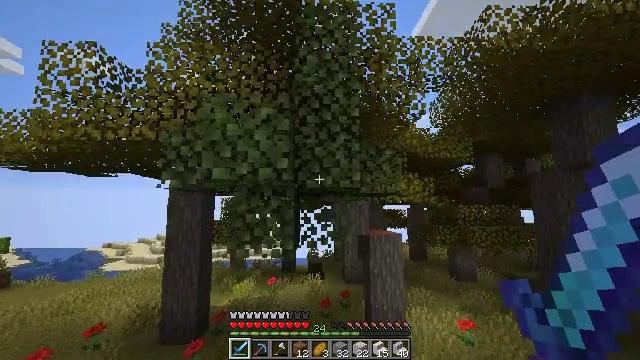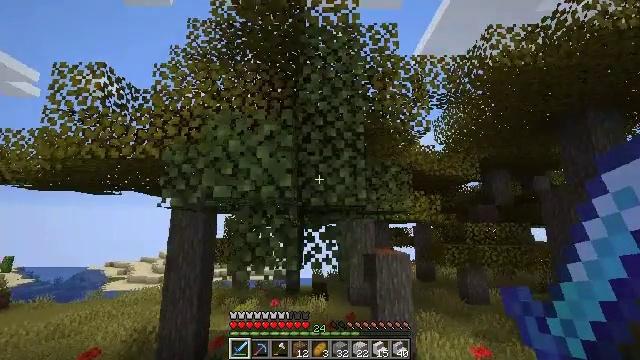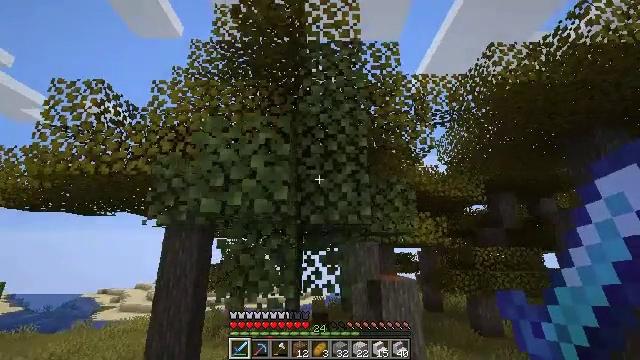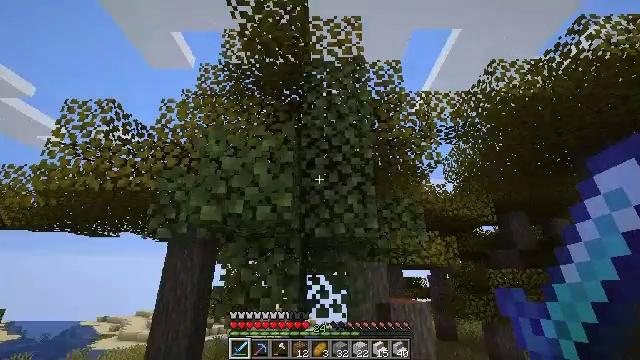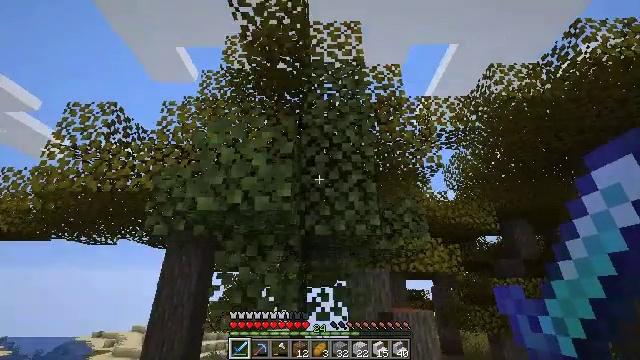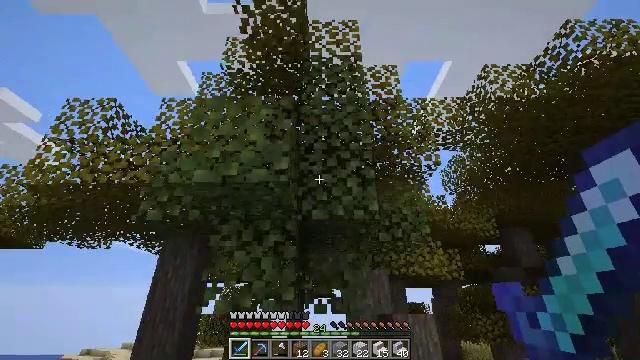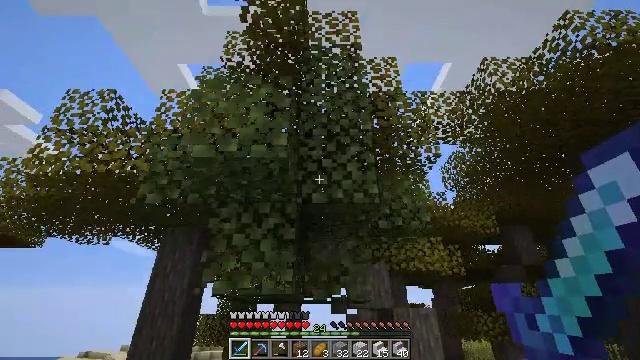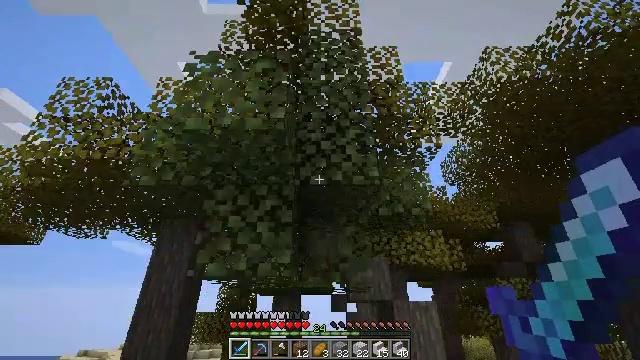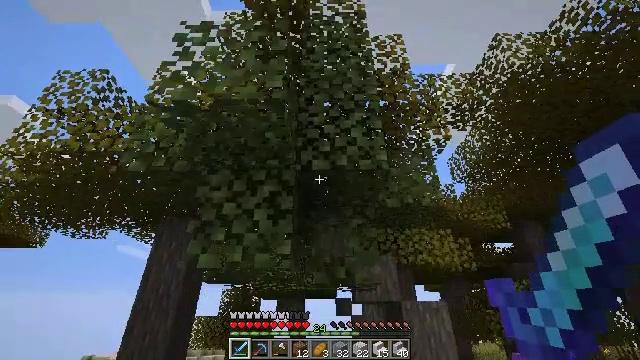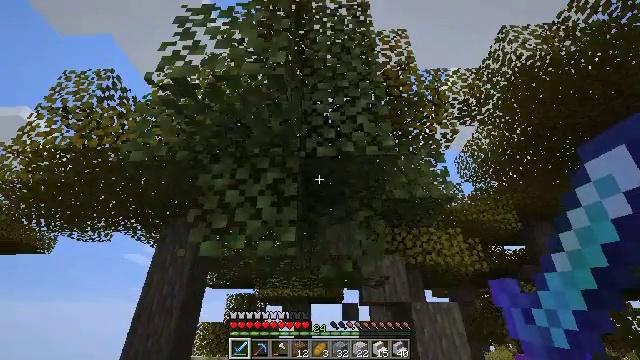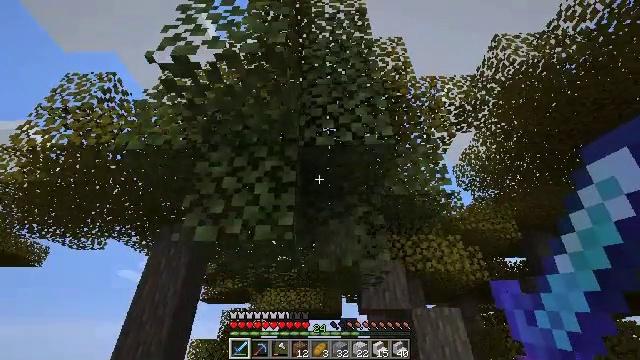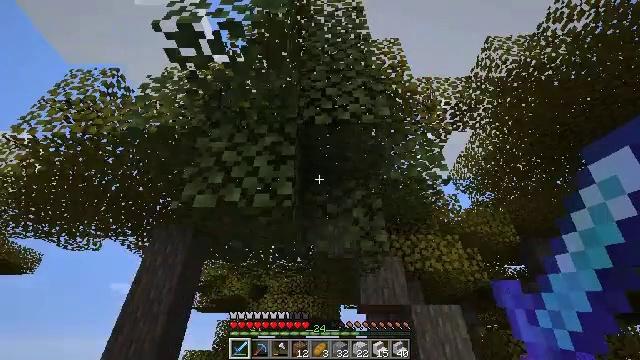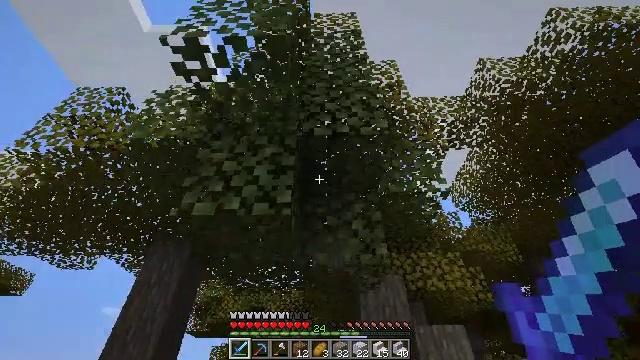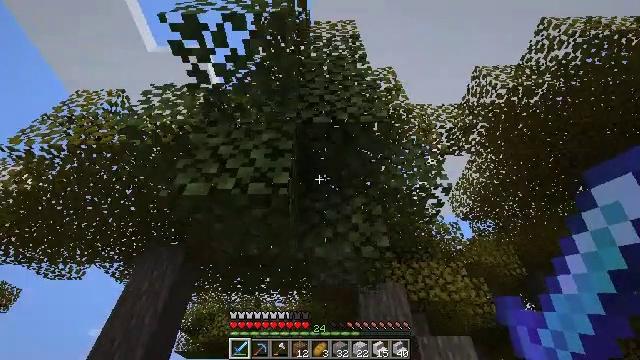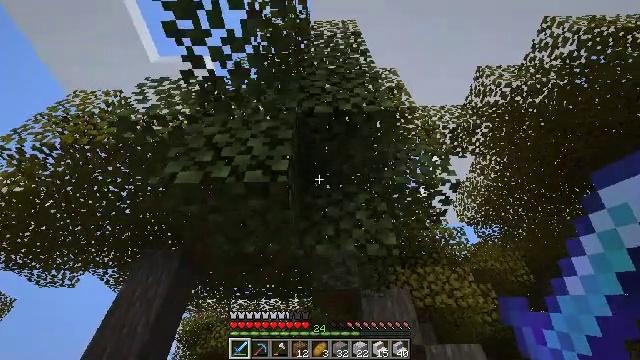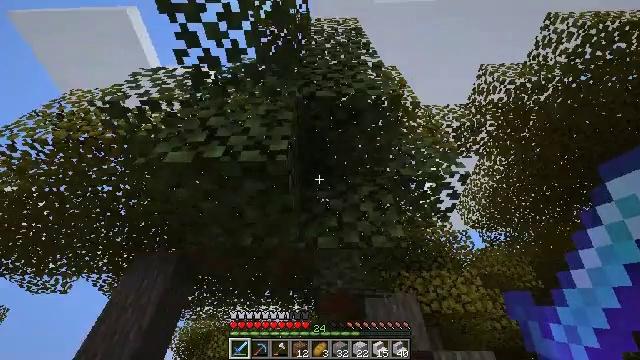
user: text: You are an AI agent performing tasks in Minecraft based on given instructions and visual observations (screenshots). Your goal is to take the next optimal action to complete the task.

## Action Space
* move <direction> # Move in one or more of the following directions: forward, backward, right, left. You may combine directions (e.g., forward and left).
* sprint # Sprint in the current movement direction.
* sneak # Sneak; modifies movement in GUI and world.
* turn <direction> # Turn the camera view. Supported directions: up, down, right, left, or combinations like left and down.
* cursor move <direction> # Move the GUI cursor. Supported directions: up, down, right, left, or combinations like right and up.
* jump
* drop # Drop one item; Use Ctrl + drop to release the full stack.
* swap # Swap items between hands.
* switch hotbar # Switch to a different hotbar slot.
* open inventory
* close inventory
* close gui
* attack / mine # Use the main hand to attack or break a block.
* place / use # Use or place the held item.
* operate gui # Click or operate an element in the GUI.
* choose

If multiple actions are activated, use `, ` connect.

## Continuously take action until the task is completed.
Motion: motion action
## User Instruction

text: Collect birch leaves from the tree.
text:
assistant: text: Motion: move forward, turn up
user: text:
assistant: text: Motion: move forward, turn up
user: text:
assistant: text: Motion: move forward, turn left and up
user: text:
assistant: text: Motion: move forward, turn up
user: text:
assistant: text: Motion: move forward, turn up
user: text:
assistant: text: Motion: move forward
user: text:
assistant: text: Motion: move forward
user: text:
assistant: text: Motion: move forward
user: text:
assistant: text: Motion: move forward, turn left and up
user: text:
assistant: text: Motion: move forward, turn up
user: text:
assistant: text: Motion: move forward, turn up
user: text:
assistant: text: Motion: move forward, turn up
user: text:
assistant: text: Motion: move forward, turn up
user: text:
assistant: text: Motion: move forward, turn up
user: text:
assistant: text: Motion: move forward, turn up
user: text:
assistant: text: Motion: move forward, turn up
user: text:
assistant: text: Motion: move forward, turn up
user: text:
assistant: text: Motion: move forward, turn up
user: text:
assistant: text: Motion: move forward, turn up
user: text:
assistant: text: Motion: move forward, turn up
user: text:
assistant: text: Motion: move forward, turn right and up
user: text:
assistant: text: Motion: move forward, turn right and up
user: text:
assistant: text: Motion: move forward, turn right and up
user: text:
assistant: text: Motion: move forward, turn right and up
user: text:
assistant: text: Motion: move forward
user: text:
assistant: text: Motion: no_op
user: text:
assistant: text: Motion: no_op
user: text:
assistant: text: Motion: no_op
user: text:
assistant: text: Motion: no_op
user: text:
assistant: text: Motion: move left